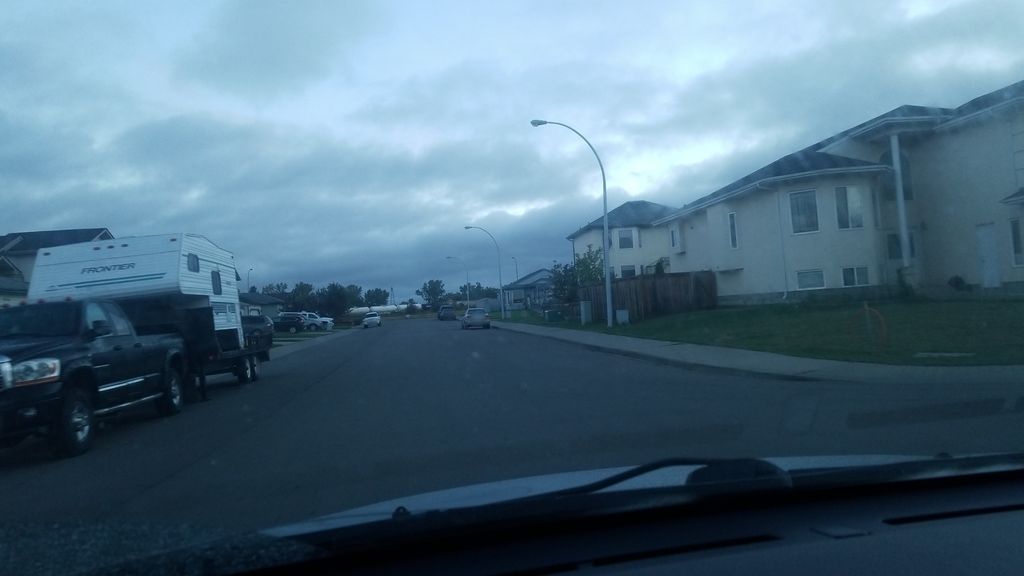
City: edmonton